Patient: sex M, age 81
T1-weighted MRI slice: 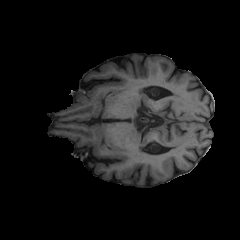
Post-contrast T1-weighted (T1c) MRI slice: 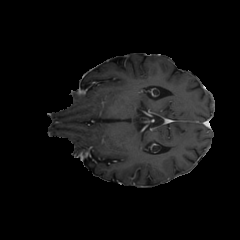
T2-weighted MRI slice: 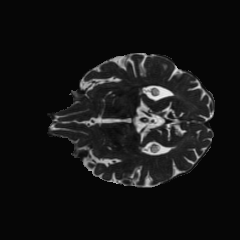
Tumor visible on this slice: no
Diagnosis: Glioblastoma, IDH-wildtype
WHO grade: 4